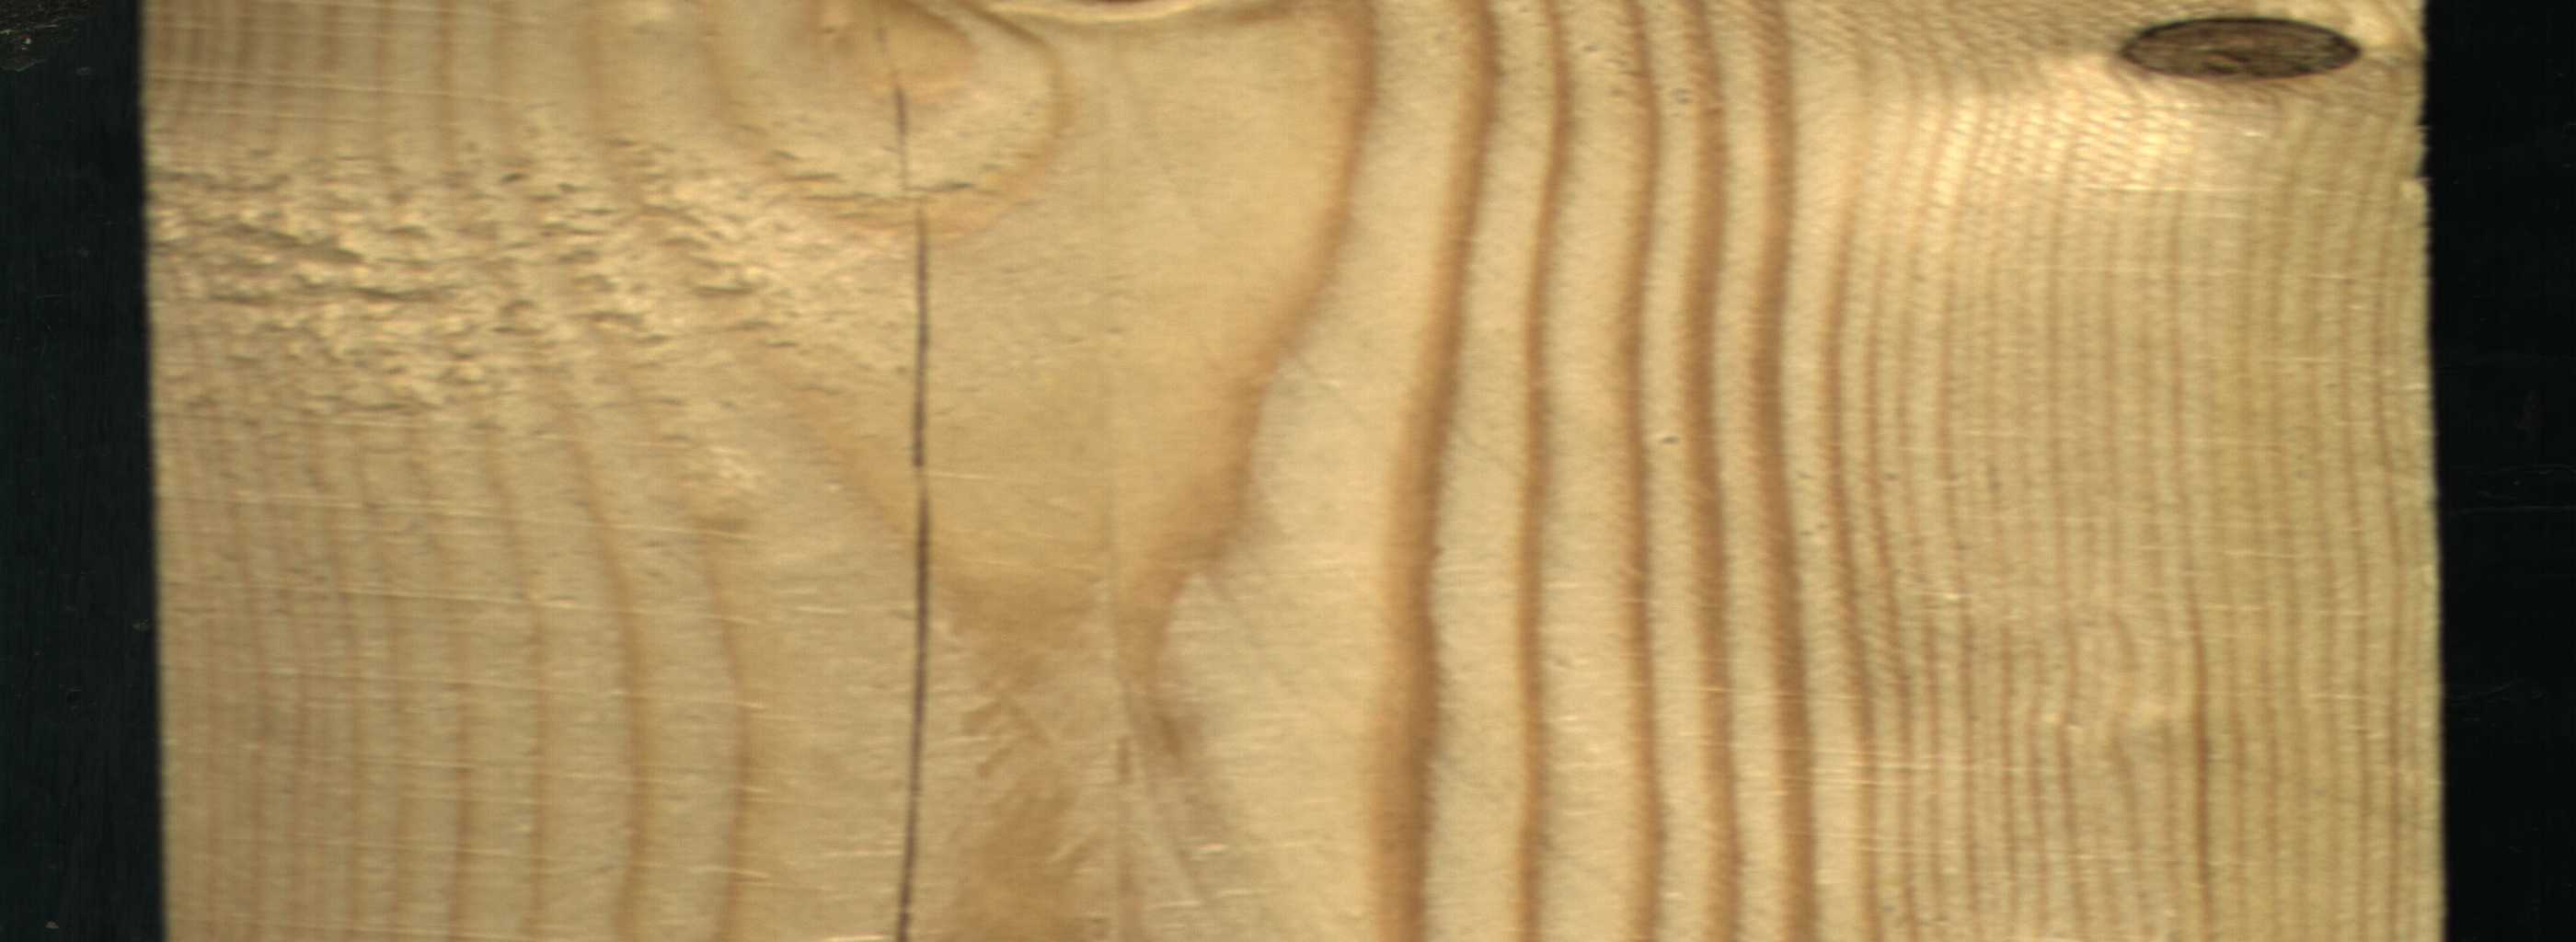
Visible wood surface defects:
Crack
Live_Knot